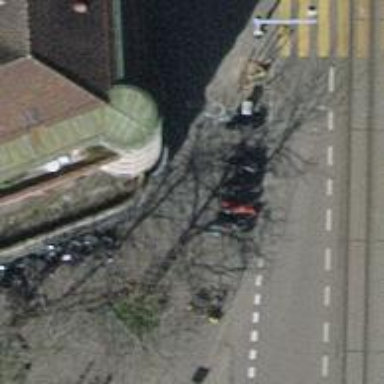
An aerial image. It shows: Motorcycle parking facility.